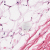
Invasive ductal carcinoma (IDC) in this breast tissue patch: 0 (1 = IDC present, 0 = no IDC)